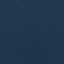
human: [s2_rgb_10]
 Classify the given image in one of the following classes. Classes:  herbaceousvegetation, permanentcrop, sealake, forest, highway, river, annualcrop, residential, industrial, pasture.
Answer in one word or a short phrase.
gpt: SeaLake